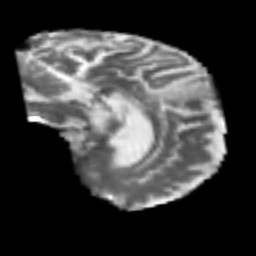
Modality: T2w
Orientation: sagittal
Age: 55
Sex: male
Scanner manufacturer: siemens
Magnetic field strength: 3 T
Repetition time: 4.987 s
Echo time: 0.0792 s